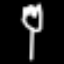
Label: fork